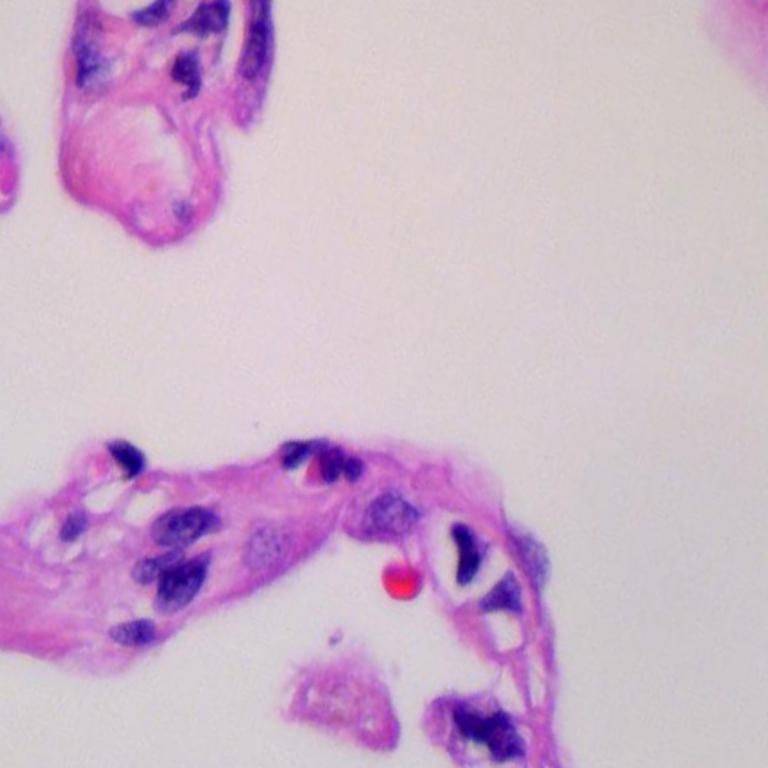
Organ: lung
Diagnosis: benign